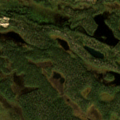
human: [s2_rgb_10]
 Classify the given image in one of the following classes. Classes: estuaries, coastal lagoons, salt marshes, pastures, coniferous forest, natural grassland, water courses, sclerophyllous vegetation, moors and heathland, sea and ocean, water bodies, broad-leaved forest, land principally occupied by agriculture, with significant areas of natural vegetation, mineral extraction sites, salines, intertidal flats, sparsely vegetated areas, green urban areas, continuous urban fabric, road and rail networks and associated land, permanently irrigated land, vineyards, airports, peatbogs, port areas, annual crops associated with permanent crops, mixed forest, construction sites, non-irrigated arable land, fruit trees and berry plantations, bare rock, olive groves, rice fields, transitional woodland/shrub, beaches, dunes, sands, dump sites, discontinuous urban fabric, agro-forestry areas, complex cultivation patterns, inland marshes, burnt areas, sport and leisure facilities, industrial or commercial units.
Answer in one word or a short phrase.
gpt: coniferous forest, transitional woodland/shrub